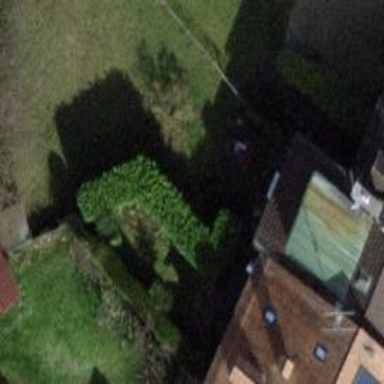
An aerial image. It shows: Garden surrounded by fence.